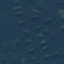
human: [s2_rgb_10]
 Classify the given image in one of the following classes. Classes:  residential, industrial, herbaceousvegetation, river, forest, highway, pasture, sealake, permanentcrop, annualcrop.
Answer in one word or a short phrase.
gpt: Forest